Field crop: tomato
Growth stage: 1
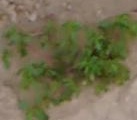
Species: portulaca